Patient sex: M
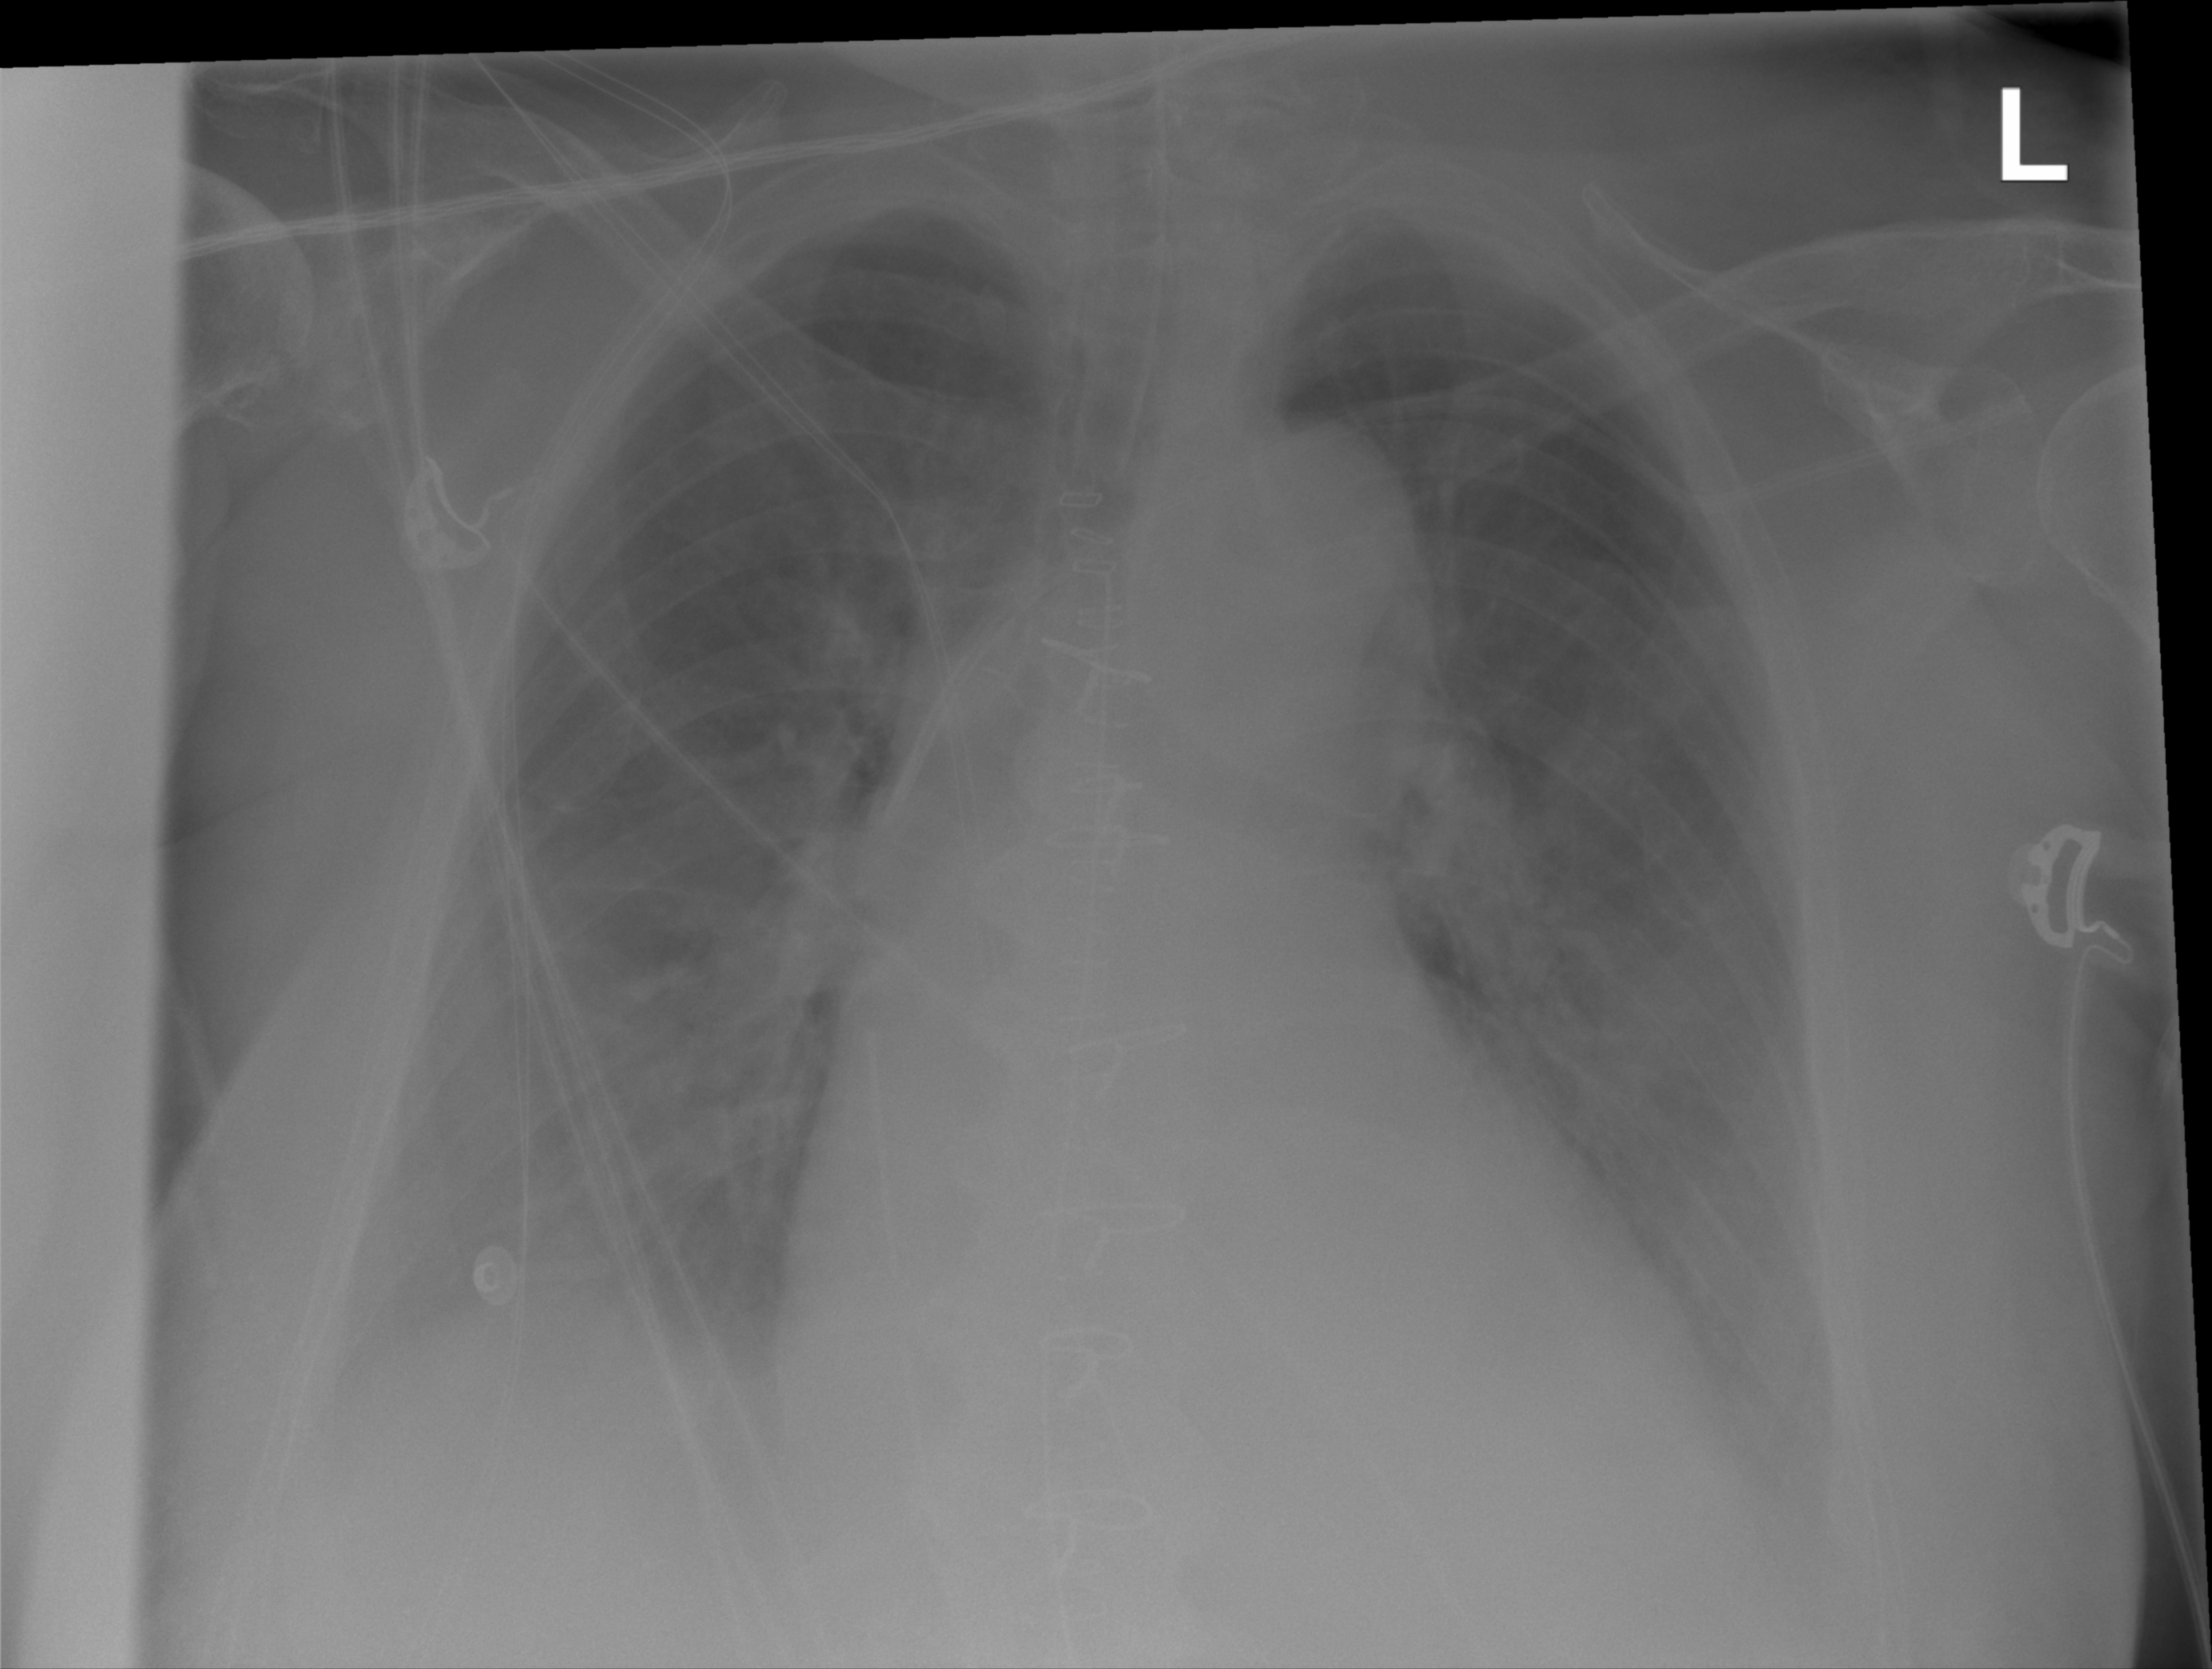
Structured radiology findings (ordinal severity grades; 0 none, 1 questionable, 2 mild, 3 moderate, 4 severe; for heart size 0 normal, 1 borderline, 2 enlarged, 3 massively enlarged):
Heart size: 2
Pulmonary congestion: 0
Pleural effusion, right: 0
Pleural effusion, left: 2
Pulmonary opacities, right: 0
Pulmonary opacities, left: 0
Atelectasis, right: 2
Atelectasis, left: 2